Question: I am using IExcelDataReader to reader to read a excel sheet using following code:
'''
private static IExcelDataReader FetchDataReaderForExcel(HttpPostedFile file)
{
IExcelDataReader dataReader = null;
if (null != file)
{
string fileExtension = Path.GetExtension(file.FileName);
switch (fileExtension)
{
case ".xls":
dataReader = ExcelReaderFactory.CreateBinaryReader(file.InputStream);
break;
case ".xlsx":
dataReader = ExcelReaderFactory.CreateOpenXmlReader(file.InputStream);
break;
default:
dataReader = null;
break;
}
}
return dataReader;
}
'''
When i am reading the excel sheet using this method sometime i am not able to read the data correctly. Sometime it is not able to read column other time it is not able to read the entire data. I need to format each column to normal text and then upload again, it works then. Excel contains data contains integer, string, datetime, hyperlink. Can anyone tell me what could be the problem or alternative for this?

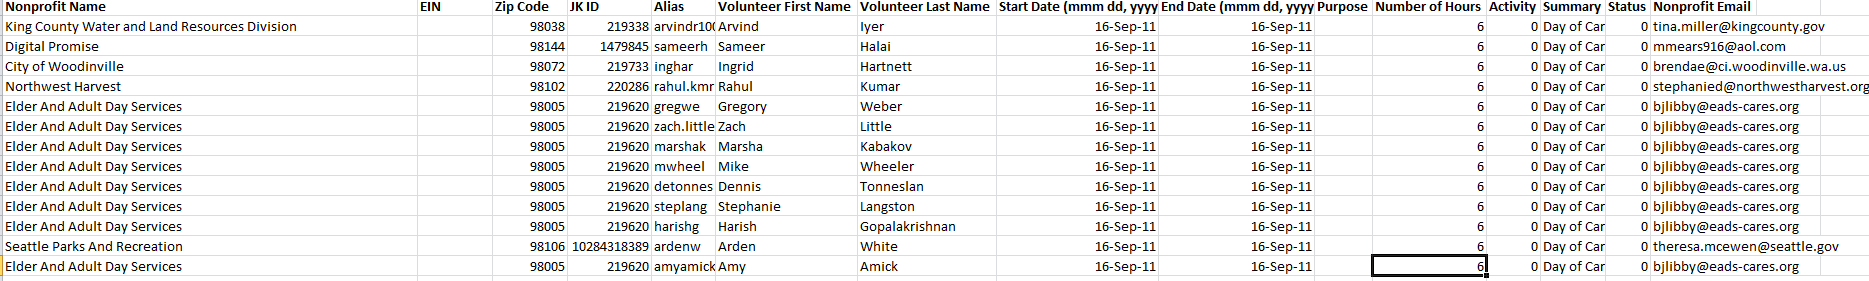
Answer: I'm using oledb and it works perfect for me. Here is my example:
'''
using (OleDbConnection con = new OleDbConnection("Provider=Microsoft.ACE.OLEDB.12.0;Data Source=" + Filename + ";Extended Properties="Excel 12.0 Xml;HDR=YES""))
{
//
string listName = "Sheet1";
con.Open();
try
{
DataSet ds = new DataSet();
OleDbDataAdapter odb = new OleDbDataAdapter("select * from [" + listName + "$]", con);
odb.Fill(ds);
con.Close();
foreach (DataRow myrow in ds.Tables[0].Rows)
{
Object[] cells = myrow.ItemArray;
if (cells[0].ToString().Length > 0 || cells[1].ToString().Length > 0 || cells[2].ToString().Length > 0)
{
/*
cells[0]
cells[1]
cells[2]
are getting values
*/
}
}
}
catch (Exception ex)
{
return null;
}
}
'''
OLEDB.12.0 works with both .xls and .xlsx